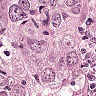
Metastatic tissue present: yes